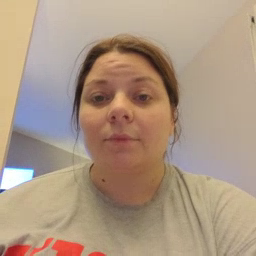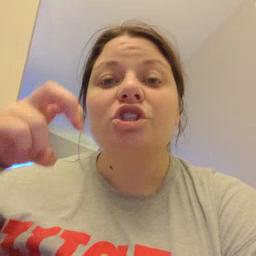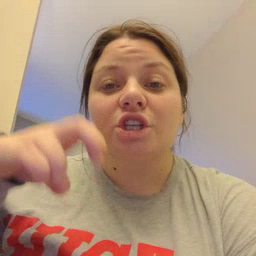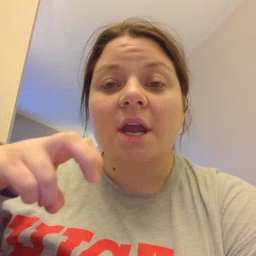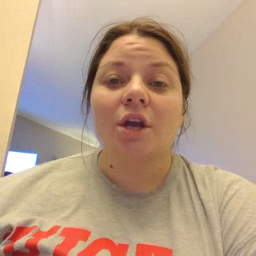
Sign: chair